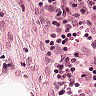
Metastatic tissue present: no